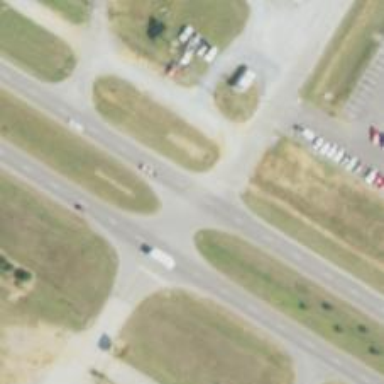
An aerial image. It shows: Trunk link highway.